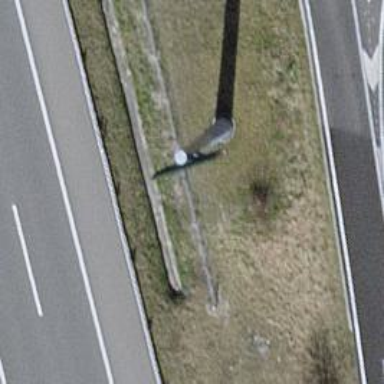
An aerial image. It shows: Advertising tower mast.